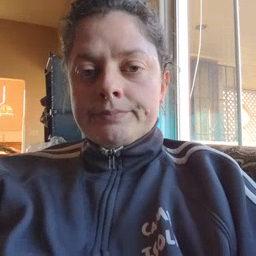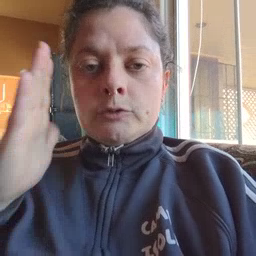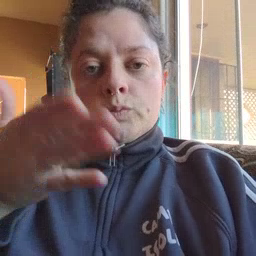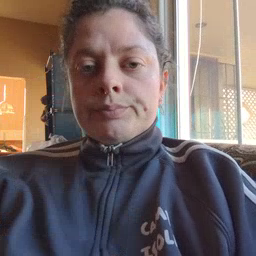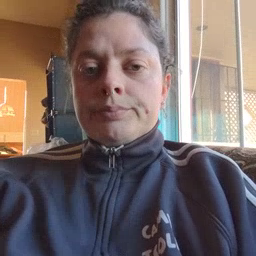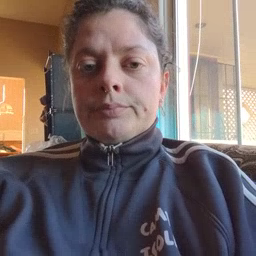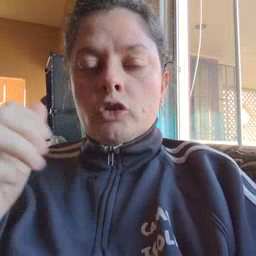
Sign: bedroom